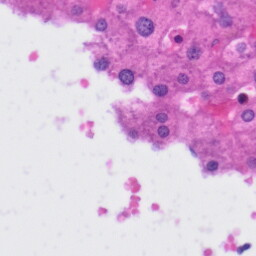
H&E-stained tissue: Liver